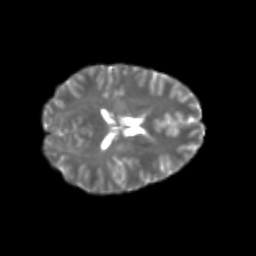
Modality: T2w
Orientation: axial
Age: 23
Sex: female
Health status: healthy
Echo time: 0.074 s